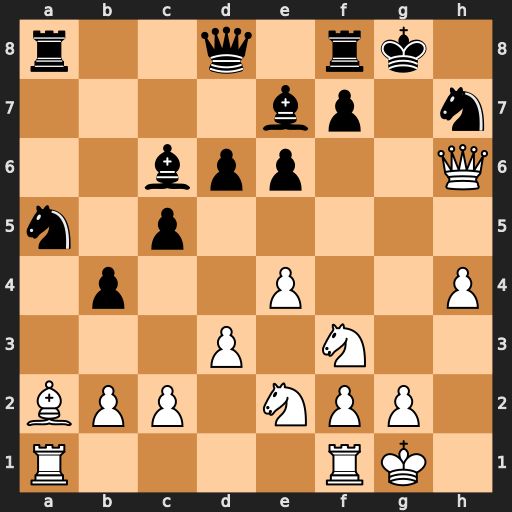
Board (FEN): r2q1rk1/4bp1n/2bpp2Q/n1p5/1p2P2P/3P1N2/BPP1NPP1/R4RK1
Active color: w
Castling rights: -
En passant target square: -
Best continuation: Nf4 Kh8 Bxe6